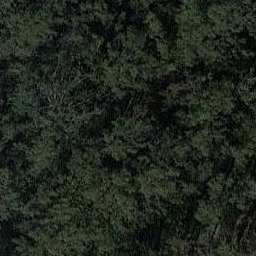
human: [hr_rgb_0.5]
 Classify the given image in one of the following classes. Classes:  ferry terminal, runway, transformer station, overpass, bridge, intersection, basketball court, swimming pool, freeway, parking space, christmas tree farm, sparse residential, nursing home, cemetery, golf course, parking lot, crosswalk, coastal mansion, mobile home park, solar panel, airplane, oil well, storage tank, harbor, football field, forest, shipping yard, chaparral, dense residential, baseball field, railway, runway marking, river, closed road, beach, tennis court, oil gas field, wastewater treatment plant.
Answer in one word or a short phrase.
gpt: forest